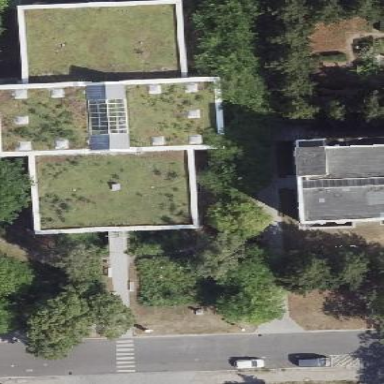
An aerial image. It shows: Hospital building.